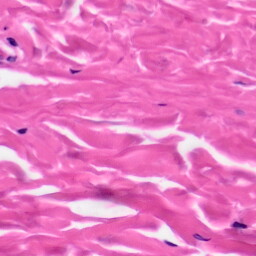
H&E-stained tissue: Skin